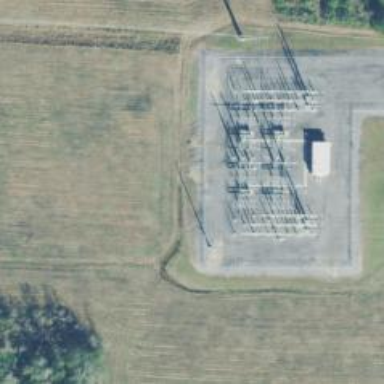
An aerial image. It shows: Switch used for power control.